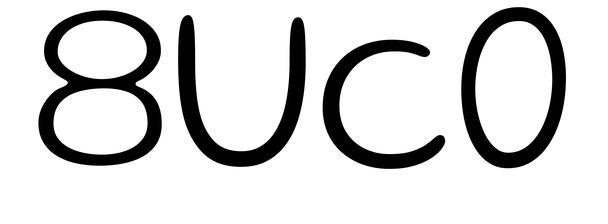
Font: Gluten_ExtraLight